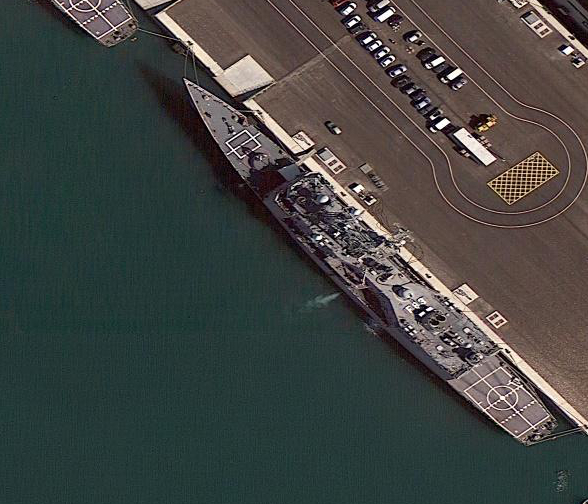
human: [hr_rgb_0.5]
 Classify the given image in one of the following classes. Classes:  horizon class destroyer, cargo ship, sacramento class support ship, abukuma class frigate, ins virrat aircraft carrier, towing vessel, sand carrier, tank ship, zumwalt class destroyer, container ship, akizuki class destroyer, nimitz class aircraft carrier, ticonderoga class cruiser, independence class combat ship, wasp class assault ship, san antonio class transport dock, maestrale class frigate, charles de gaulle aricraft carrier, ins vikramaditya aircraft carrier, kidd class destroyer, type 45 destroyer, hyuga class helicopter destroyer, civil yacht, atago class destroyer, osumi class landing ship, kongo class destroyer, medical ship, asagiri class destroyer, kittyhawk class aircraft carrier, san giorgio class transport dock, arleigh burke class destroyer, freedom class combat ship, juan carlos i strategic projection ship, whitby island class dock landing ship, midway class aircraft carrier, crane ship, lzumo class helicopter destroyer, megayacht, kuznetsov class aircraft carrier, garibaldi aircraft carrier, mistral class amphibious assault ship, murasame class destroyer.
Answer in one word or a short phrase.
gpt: Ticonderoga class cruiser